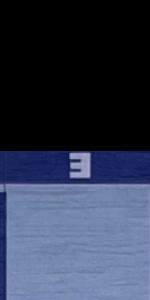
Label: Empty